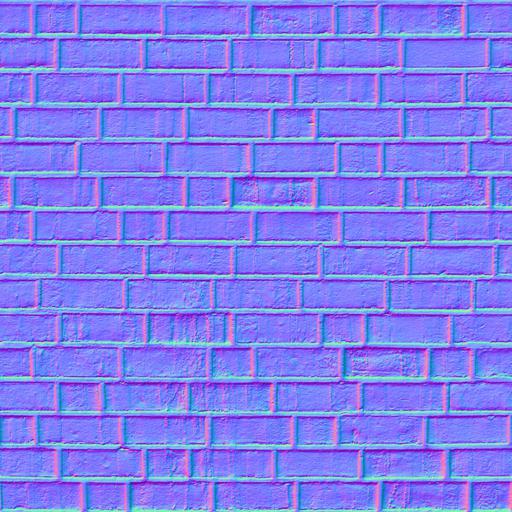
brick bricks clean flat modern yellow